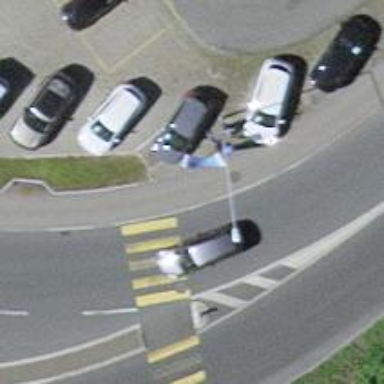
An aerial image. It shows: Kerb barrier.